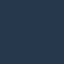
Land use / land cover: SeaLake